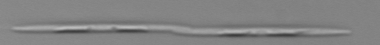
Label: Pseudo-nitzschia